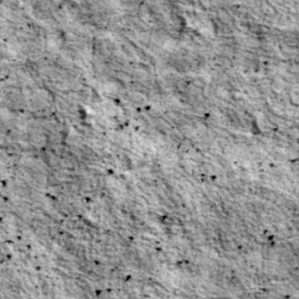
Label: non_frost